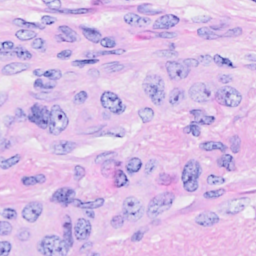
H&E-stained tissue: Breast